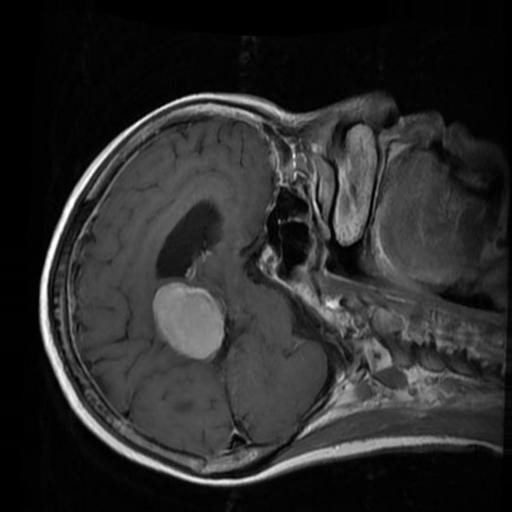
Label: brain_menin